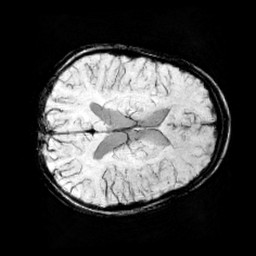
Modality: minIP
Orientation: axial
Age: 12
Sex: male
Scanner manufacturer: siemens
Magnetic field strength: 3 T
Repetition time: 0.027 s
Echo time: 0.02 s